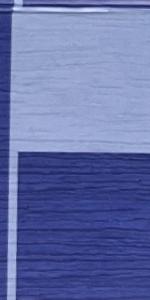
Label: Empty